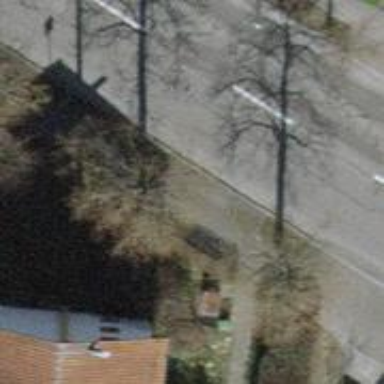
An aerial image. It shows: Urban area featuring tree as natural element.